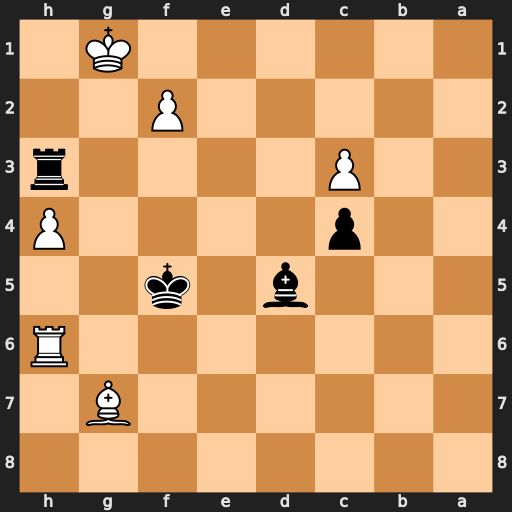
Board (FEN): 8/6B1/7R/3b1k2/2p4P/2P4r/5P2/6K1
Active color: b
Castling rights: -
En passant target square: -
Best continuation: Rh1#